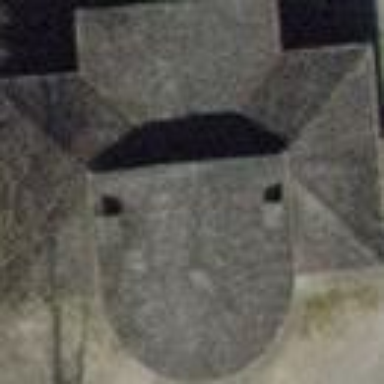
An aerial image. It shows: Building with pyramidal roof made of brown roof tiles. The building itself has linen color.